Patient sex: F
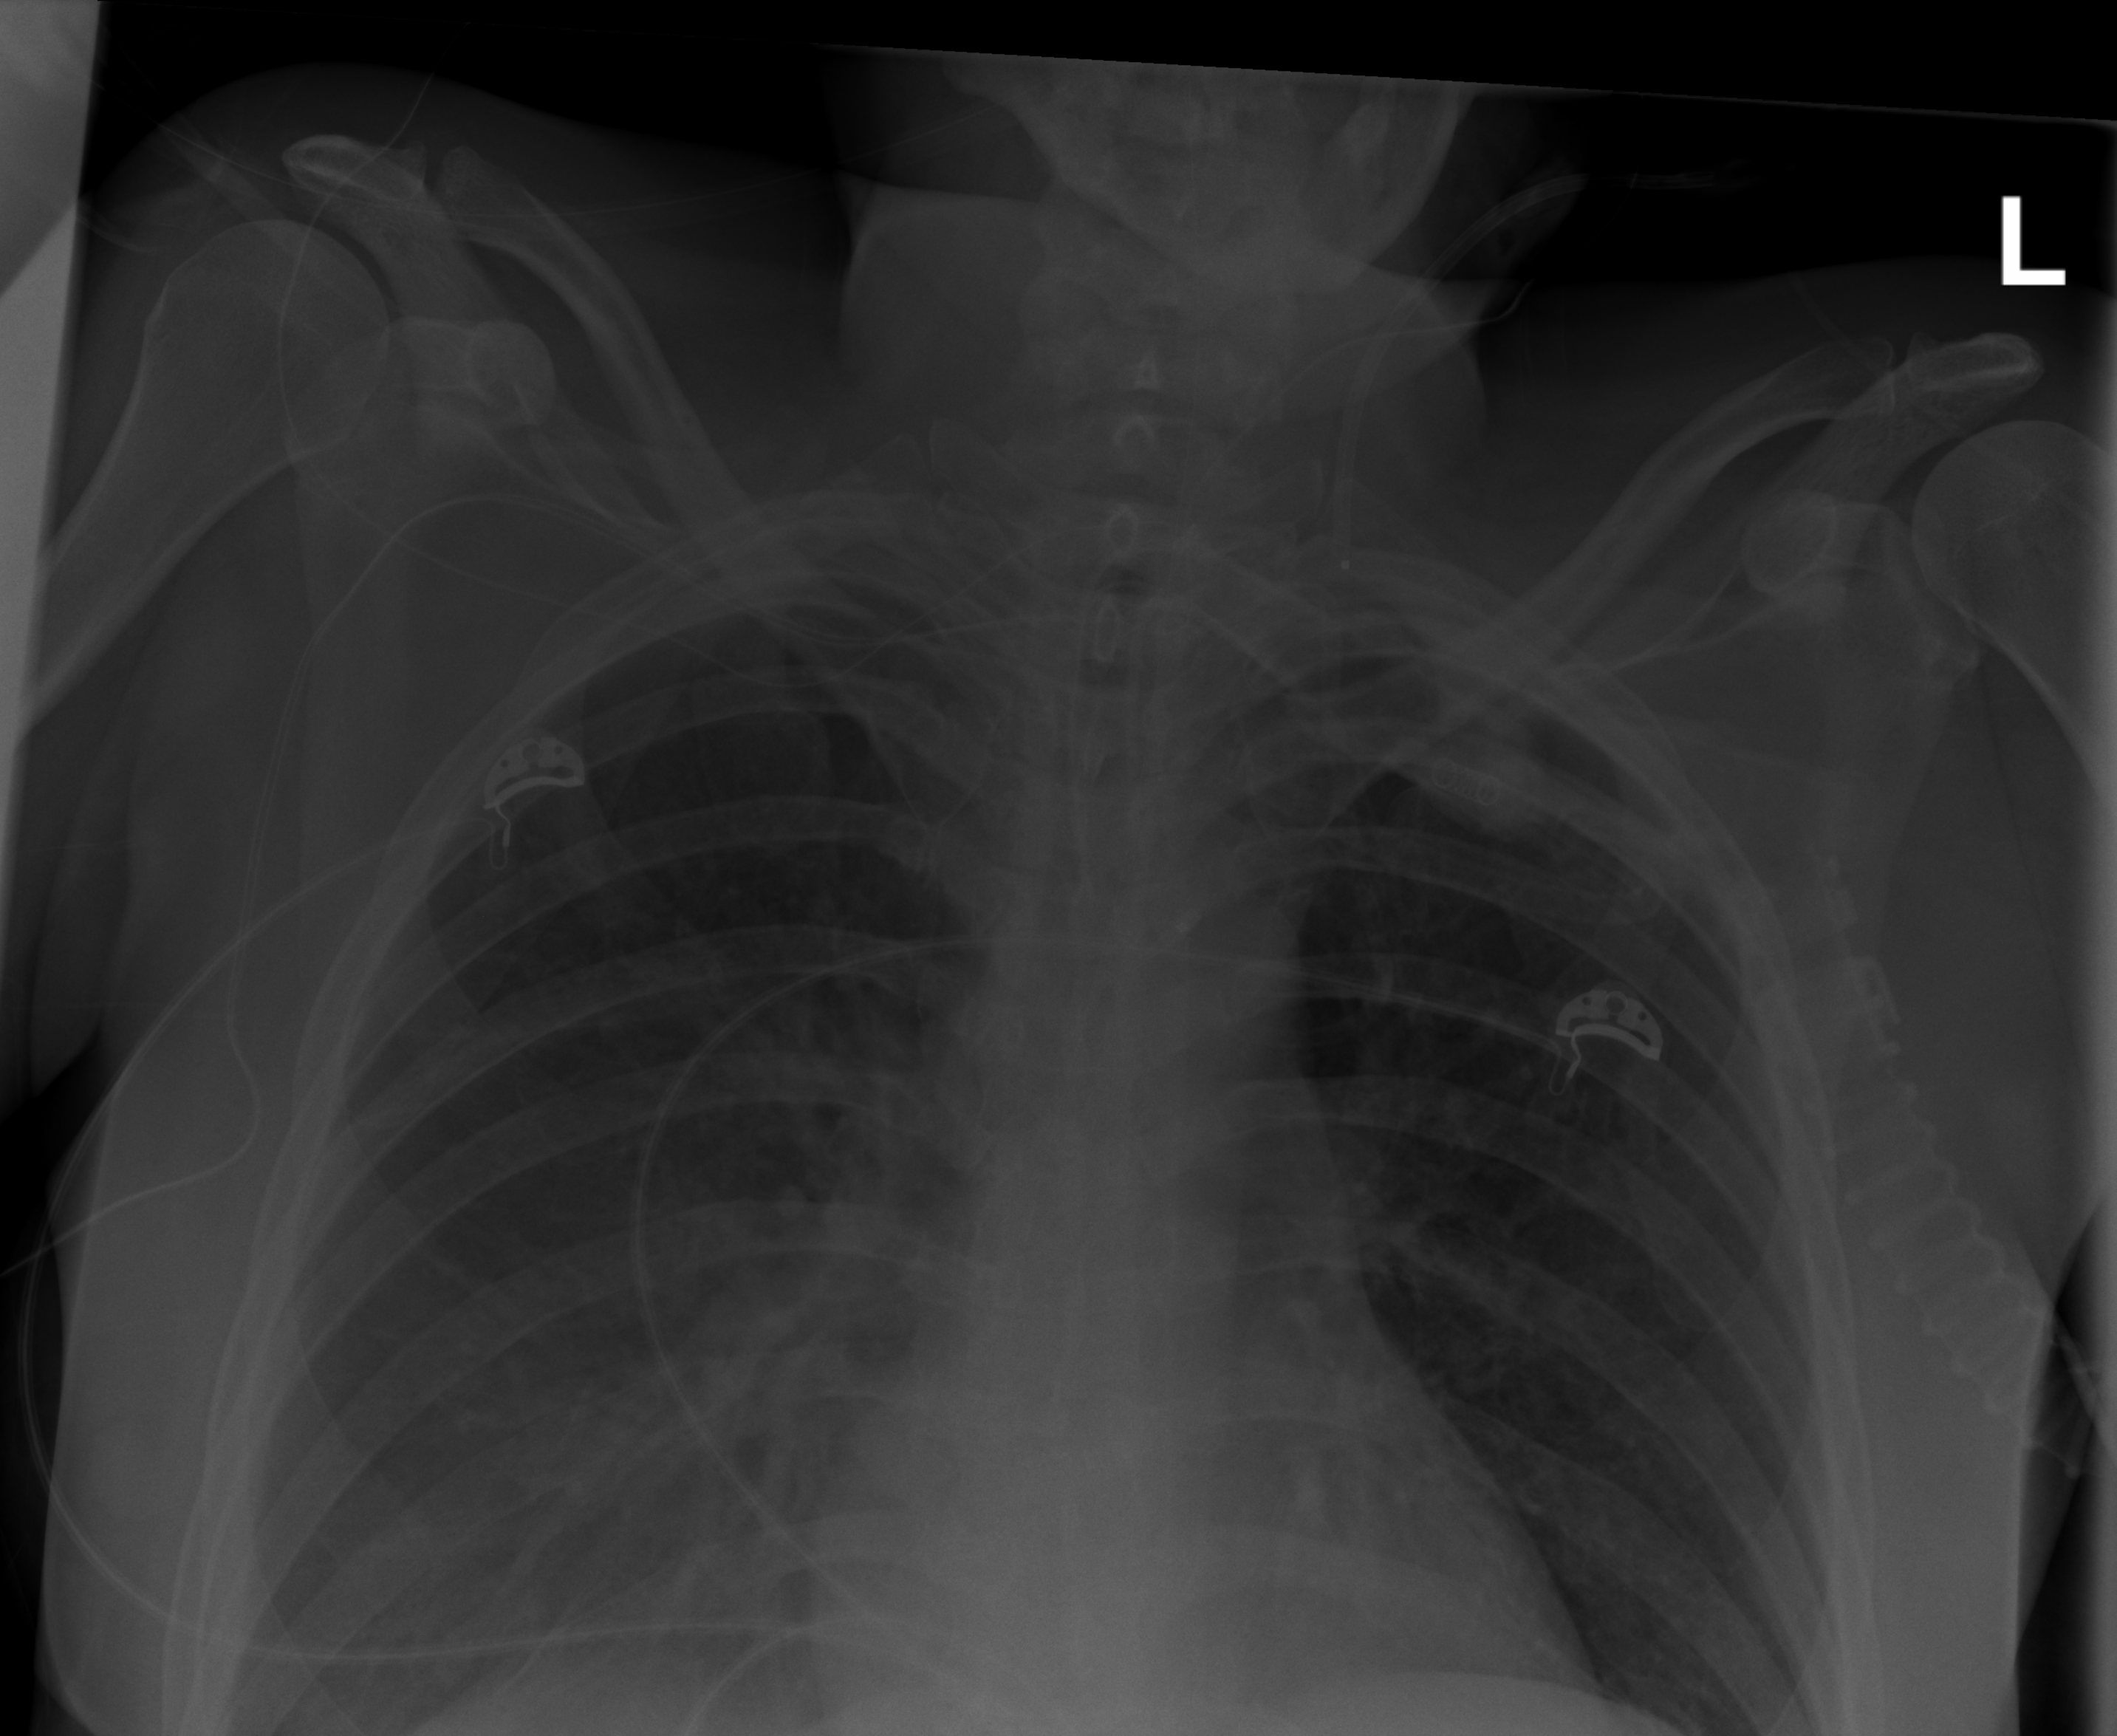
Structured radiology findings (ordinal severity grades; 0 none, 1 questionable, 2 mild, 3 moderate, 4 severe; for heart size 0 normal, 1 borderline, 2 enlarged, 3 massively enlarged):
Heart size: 0
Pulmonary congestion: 0
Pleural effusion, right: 2
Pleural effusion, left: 0
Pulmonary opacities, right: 0
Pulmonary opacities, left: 0
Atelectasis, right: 2
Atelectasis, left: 0